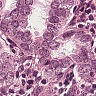
Metastatic tissue present: yes